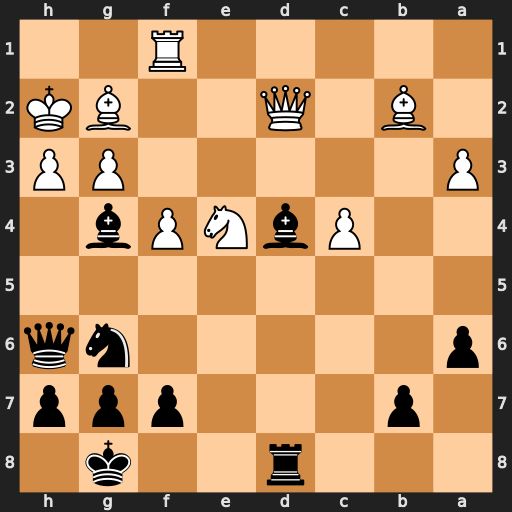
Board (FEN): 3r2k1/1p3ppp/p5nq/8/2PbNPb1/P5PP/1B1Q2BK/5R2
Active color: b
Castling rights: -
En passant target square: -
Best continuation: Bg1+ Rxg1 Rxd2